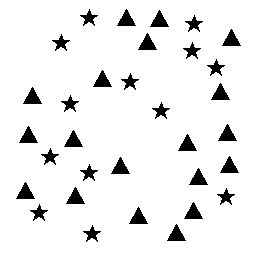
Squares: 0
Triangles: 19
Stars: 13
Total shapes: 32